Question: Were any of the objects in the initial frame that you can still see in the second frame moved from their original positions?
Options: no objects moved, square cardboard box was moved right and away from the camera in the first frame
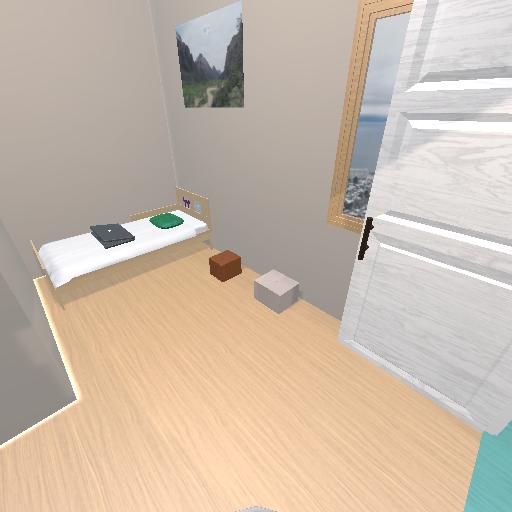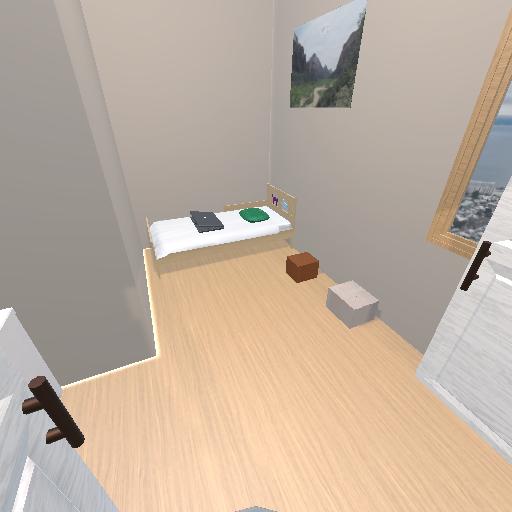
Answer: no objects moved